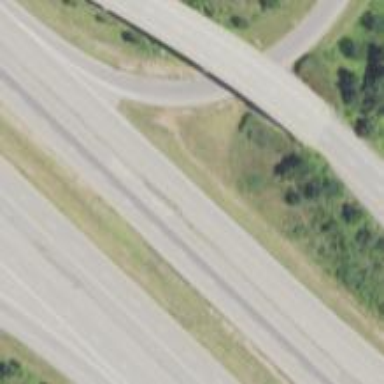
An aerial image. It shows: Trunk link highway with asphalt surface.